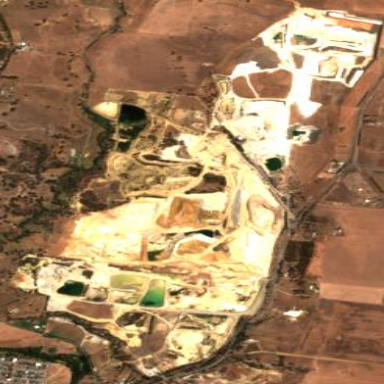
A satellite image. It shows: Sand quarry.